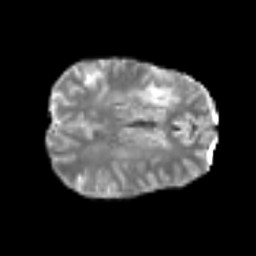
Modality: T2w
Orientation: axial
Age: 56
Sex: male
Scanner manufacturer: siemens
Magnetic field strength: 3 T
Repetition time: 6.1 s
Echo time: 0.101 s